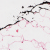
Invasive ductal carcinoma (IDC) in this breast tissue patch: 0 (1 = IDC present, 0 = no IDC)